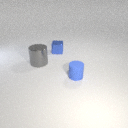
small blue metal cube behind large gray metal cylinder